Question: May i know what is the use of this symbol,

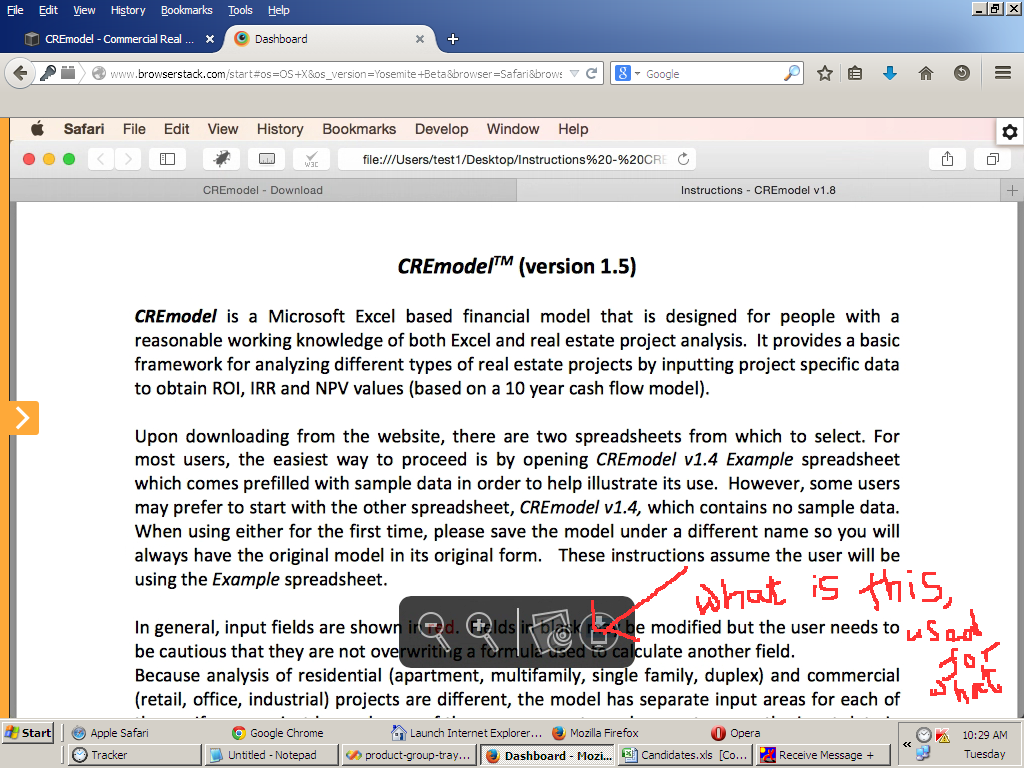
Answer: It is a download button.
But it will not ask for a filename (as many other browsers would), but just download it to the default download directory. After clicking the download button, choose menu 'View' > 'Show Downloads' to see the downloaded file. After the shown filename, there will be a small "mignifying glass" icon, clicking this should show the file in the Finder (Mac OS X's Explorer equivalent).
To change he default download location, choose menu 'Safari' > 'Preferences...'. In the "General" tab, there is an entry labelled "Save downloaded files to:" where the default download location can be seen and changed.